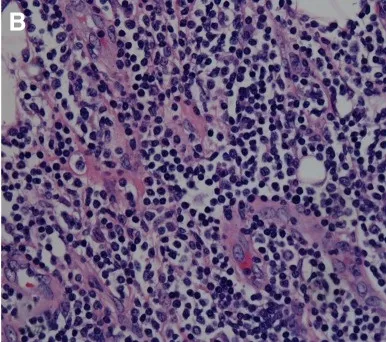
High-power view (400x) of extensive infiltration of lymphocytes (blue) within the renal pelvis connective tissue.
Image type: pathology (fish)